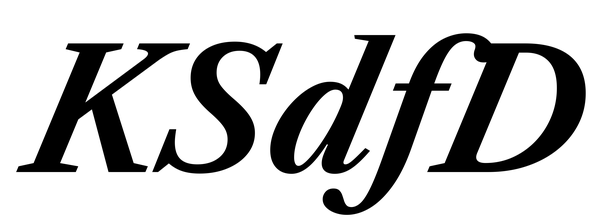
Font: LibreCaslonText-Italic_Bold_Italic